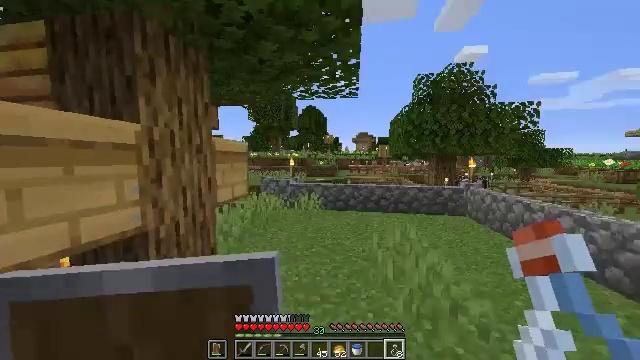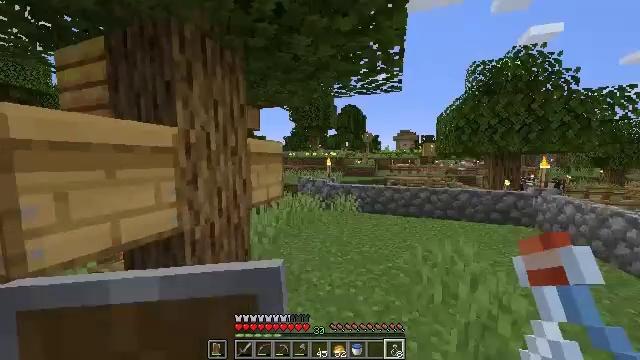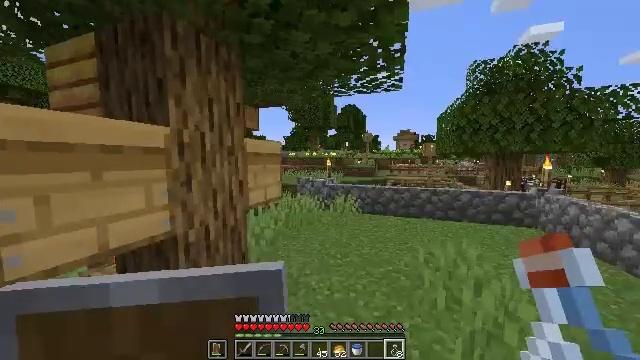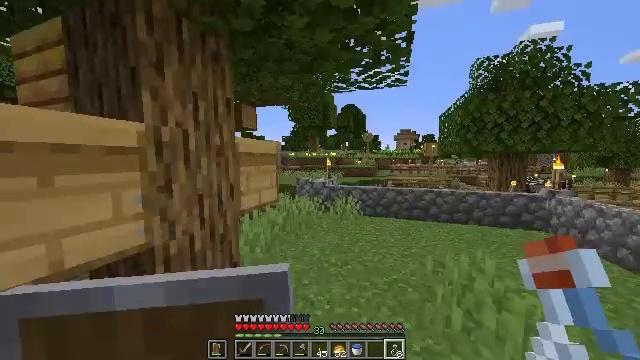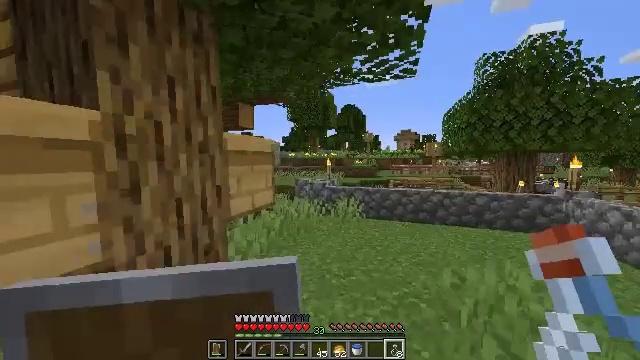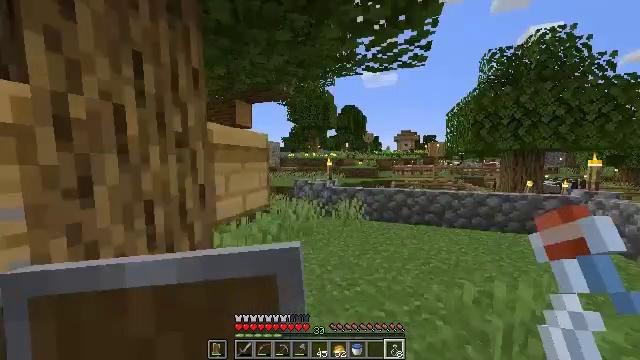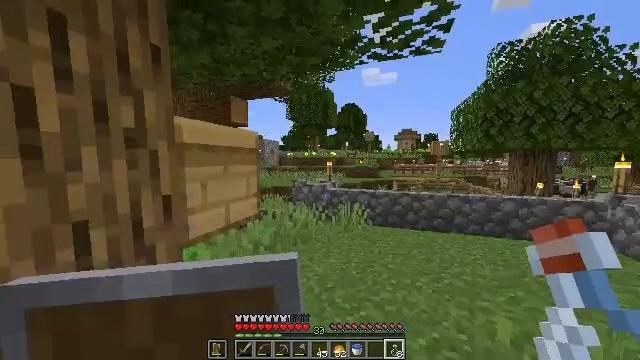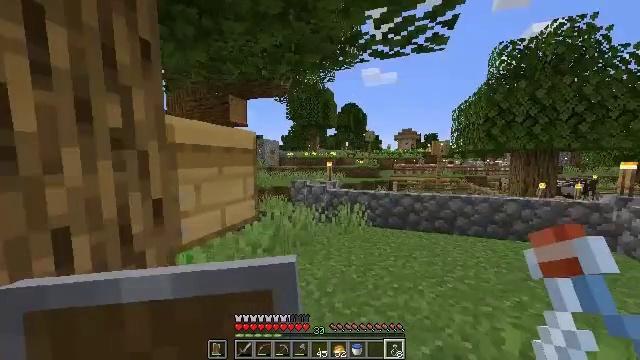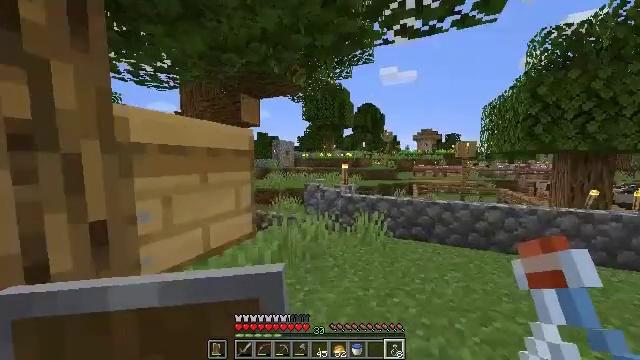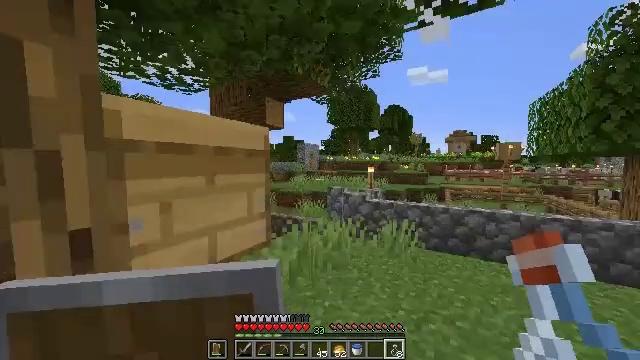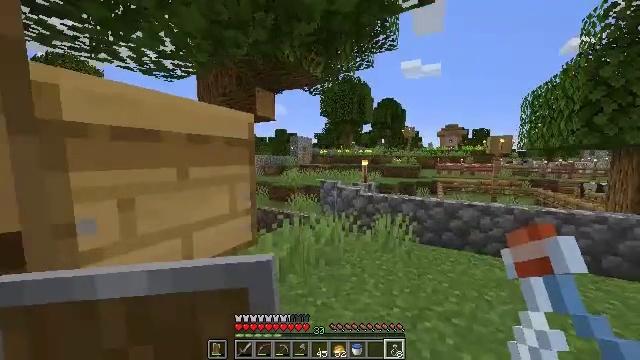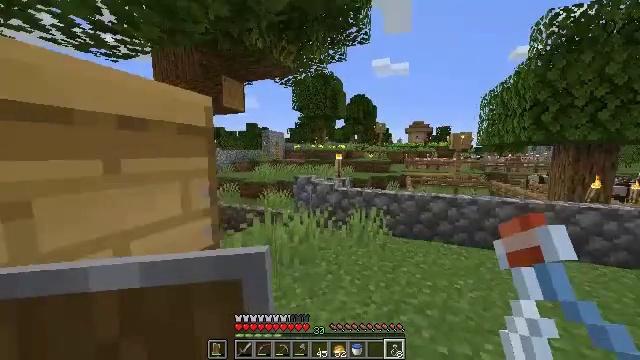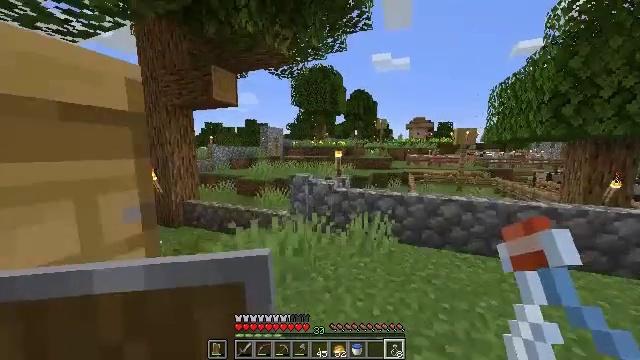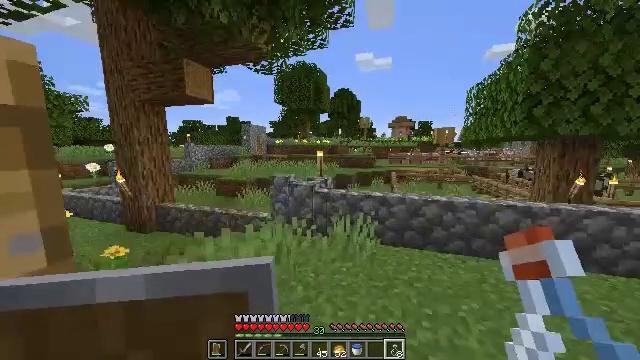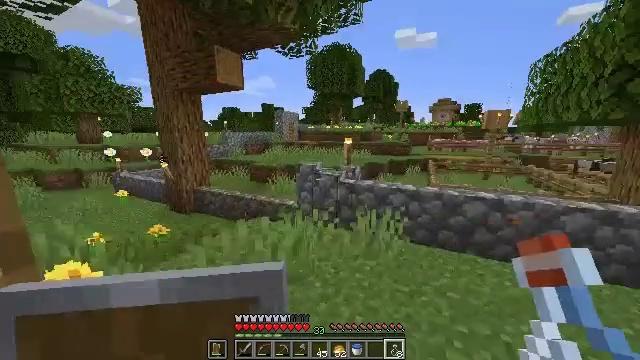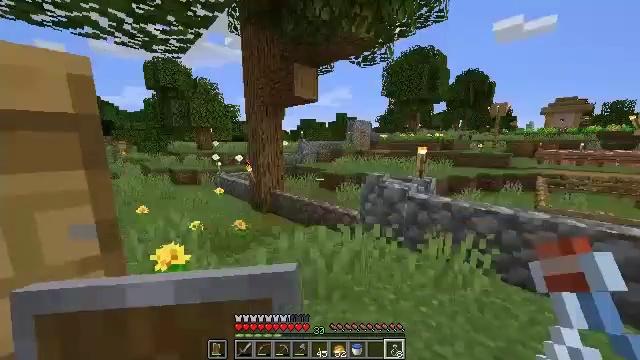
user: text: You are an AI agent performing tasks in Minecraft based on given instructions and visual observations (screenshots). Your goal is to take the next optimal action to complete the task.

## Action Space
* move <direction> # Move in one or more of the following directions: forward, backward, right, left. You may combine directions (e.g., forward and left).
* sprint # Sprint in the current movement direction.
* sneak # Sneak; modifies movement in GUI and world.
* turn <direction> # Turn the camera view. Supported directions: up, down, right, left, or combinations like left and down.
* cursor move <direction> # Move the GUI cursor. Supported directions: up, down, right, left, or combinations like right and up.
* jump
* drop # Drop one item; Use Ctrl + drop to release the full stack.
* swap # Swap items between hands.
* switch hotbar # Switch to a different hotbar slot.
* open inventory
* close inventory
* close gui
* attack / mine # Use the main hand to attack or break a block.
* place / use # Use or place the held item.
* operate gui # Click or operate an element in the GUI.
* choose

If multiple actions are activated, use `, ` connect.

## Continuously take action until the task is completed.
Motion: motion action
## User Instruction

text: Pick up the dandelion.
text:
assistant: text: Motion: move forward, turn left
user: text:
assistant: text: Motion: move forward
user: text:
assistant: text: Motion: move forward
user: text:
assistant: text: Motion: move forward
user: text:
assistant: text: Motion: move forward
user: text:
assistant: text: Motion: move forward
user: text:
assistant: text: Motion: move forward
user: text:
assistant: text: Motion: move forward, turn left
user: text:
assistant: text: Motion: move forward, turn left
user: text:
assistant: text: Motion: move forward, turn right and down
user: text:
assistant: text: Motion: move forward, turn right and down
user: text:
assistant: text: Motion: move forward and move right
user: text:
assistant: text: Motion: move forward and move right, turn right
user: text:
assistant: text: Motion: move forward and move right, turn left and down
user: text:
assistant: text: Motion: move forward and move right, turn left and up
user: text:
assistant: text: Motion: move forward and move right, turn left and up
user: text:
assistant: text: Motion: move forward and move right, turn left and up
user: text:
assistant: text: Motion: move forward and move right, turn left
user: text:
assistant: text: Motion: move forward and move right, turn left
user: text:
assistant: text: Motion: move forward and move right, turn left and up
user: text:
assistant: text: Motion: move forward and move right, turn left and up
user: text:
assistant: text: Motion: move right, turn left
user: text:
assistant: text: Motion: move right, turn left
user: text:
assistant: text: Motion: turn left and up
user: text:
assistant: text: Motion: use / place
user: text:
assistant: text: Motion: use / place
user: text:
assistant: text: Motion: use / place
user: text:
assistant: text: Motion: use / place
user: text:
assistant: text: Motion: use / place
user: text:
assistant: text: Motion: move forward and move right